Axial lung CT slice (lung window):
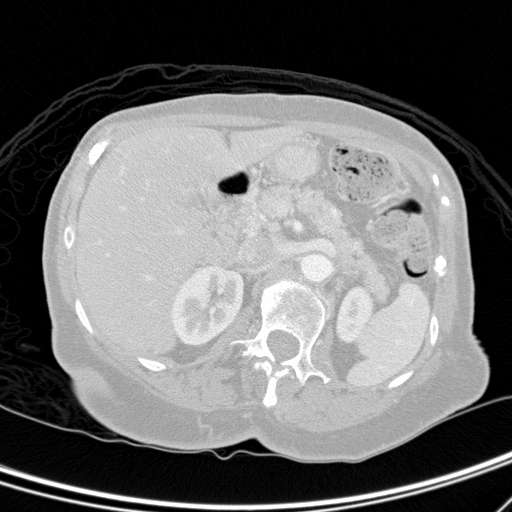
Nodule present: no